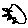
Label: sun